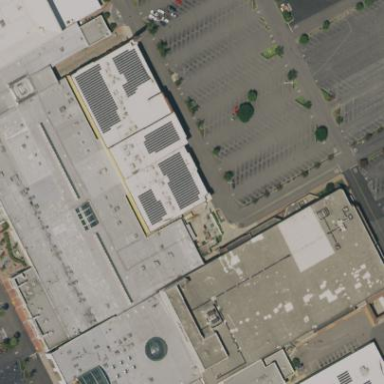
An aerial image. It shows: Retail building that serves as mall.